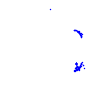
Particle: kaon